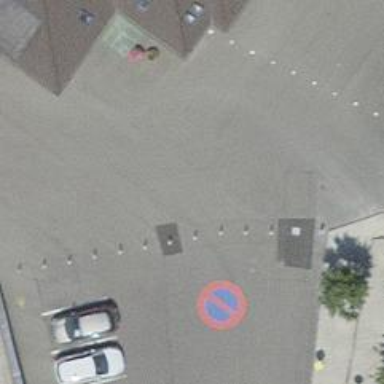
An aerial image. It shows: Bollard barrier.